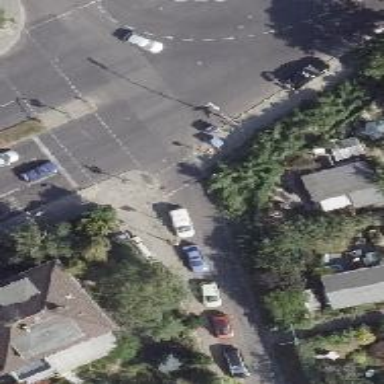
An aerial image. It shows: Asphalt footway with crossing equipped with traffic signals.